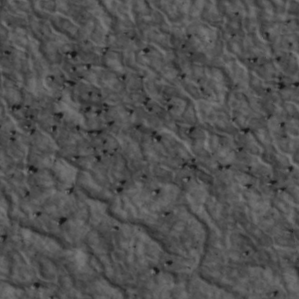
Label: non_frost